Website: walmart
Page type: address-validator
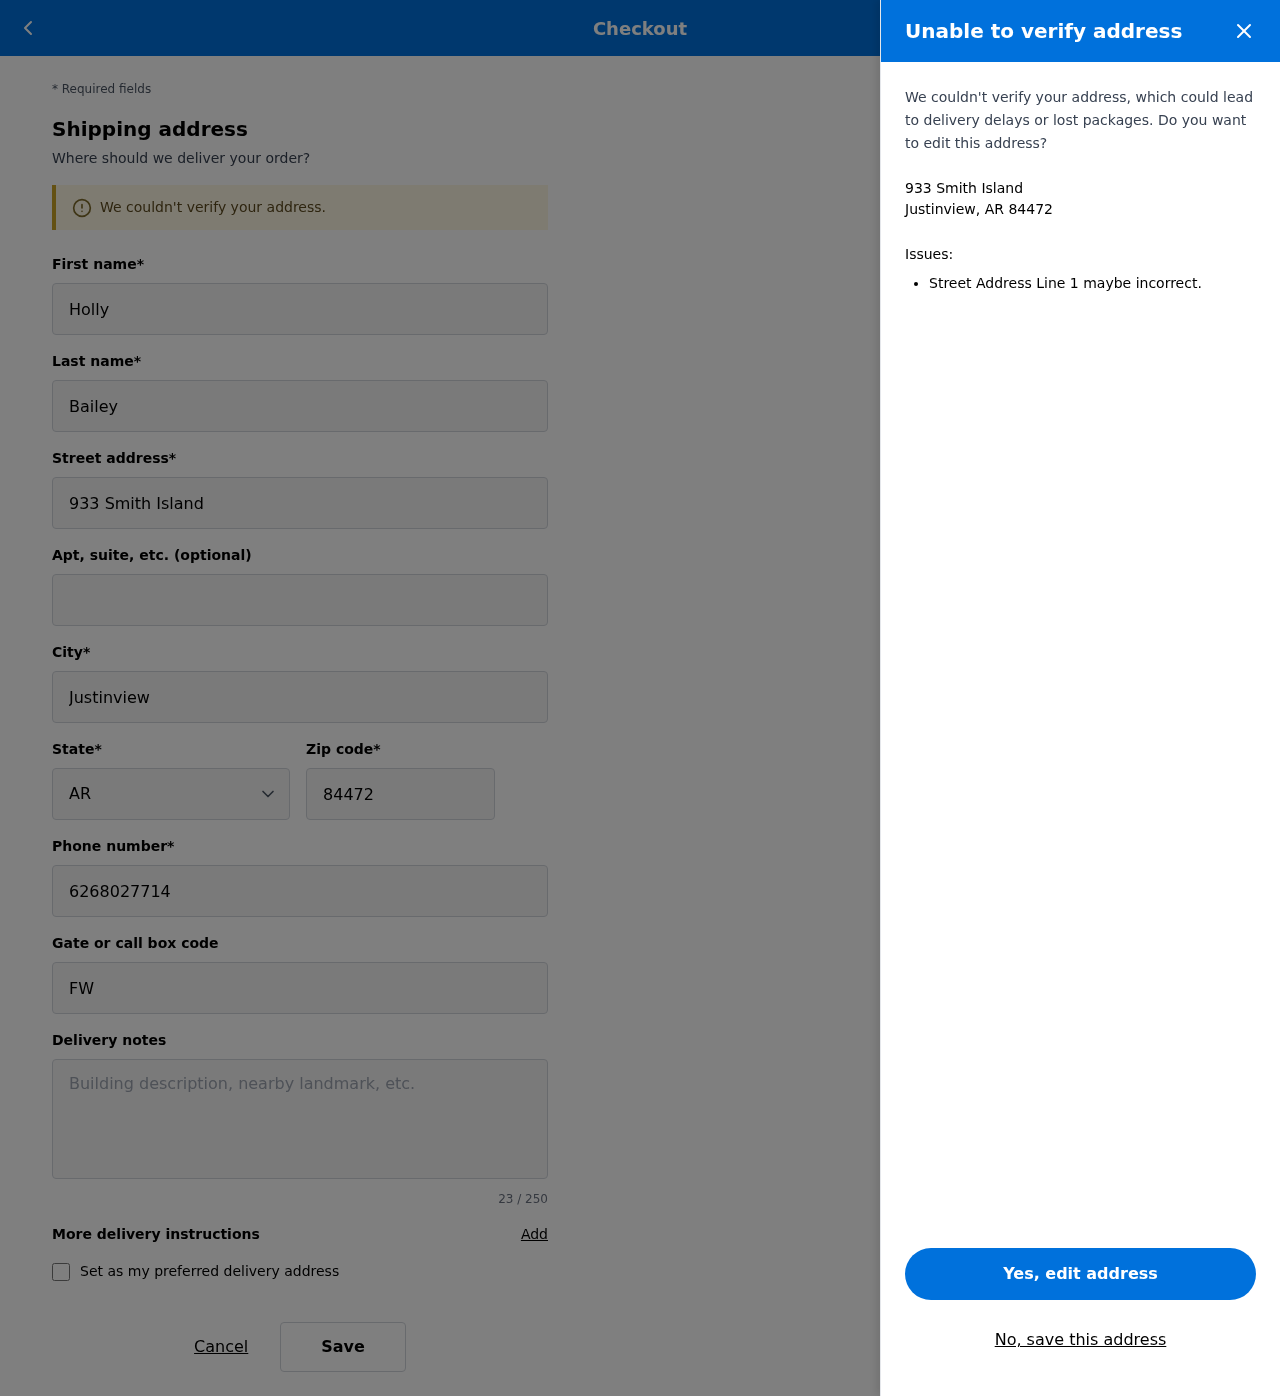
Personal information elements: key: PII_CITY_STATE_ZIP
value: Justinview, AR 84472
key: PII_DELIVERY_INSTRUCTIONS
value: Place in package locker
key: PII_STATE_ABBR
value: AR
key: PII_STREET
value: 933 Smith Island
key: PII_FIRSTNAME
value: Holly
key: PII_LASTNAME
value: Bailey
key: PII_CITY
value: Justinview
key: PII_POSTCODE
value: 84472
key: PII_PHONE
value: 6268027714
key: PII_SECURITY_CODE
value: FW56